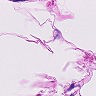
Metastatic tissue present: no